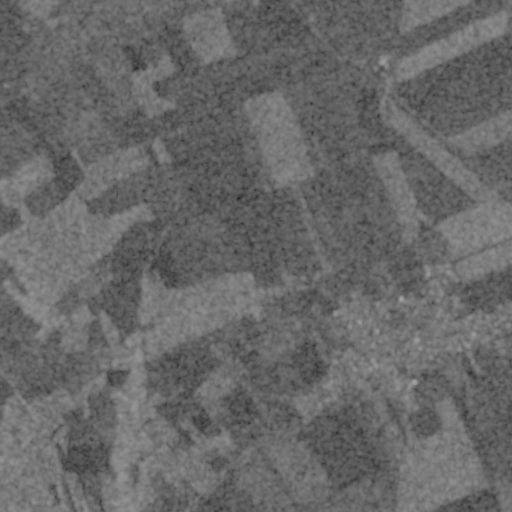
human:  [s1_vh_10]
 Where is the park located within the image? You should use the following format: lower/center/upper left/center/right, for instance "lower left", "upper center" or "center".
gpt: The park is located in the center right of the image.
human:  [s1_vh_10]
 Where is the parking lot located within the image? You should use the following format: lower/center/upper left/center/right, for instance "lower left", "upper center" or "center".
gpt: The parking lot is located in the lower right of the image.
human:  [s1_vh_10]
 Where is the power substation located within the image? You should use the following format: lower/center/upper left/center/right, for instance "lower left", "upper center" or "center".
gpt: The power substation is located in the lower right of the image.
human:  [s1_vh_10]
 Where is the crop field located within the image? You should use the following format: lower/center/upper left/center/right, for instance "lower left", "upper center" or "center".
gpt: There is no crop field in the image.

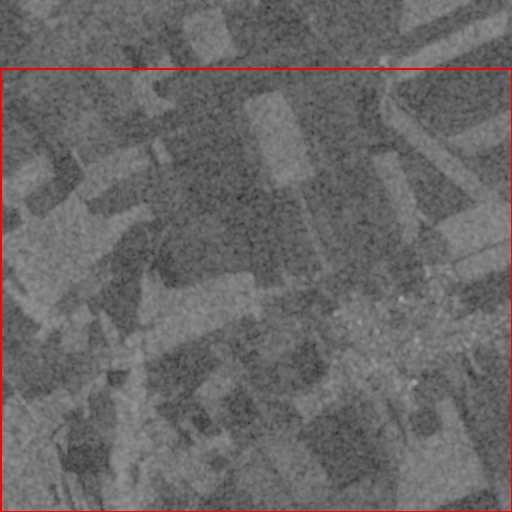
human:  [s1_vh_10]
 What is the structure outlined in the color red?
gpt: The structure outlined in red is a crop field.
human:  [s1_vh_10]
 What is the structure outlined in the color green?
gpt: There is no green outline.